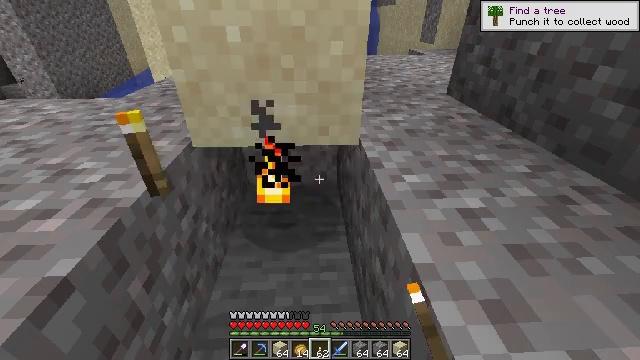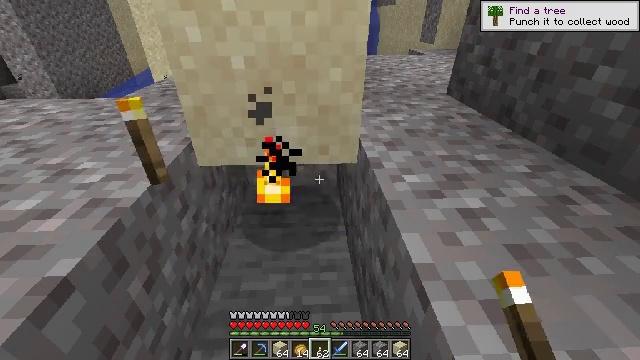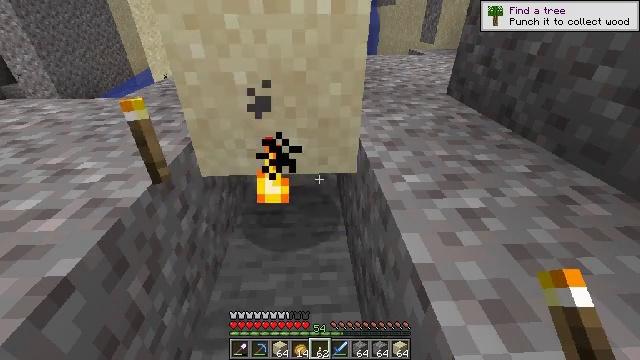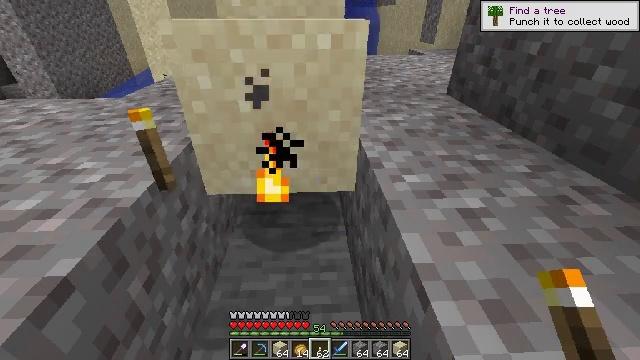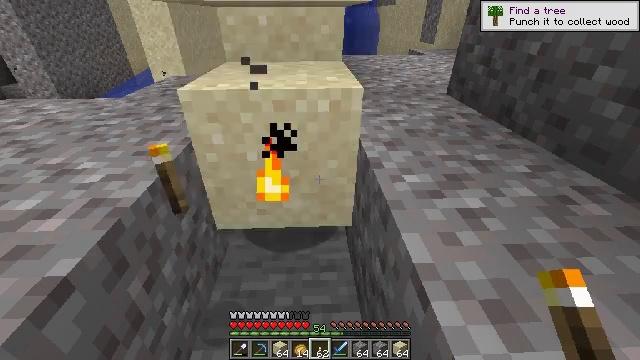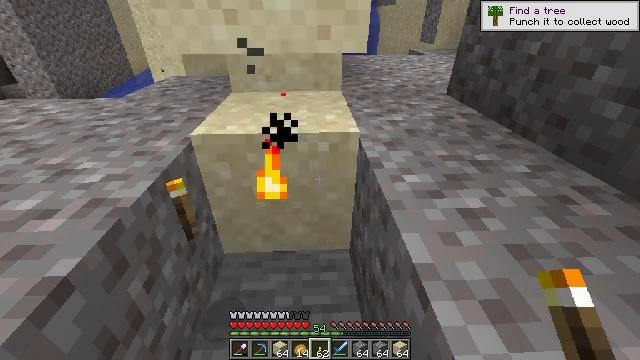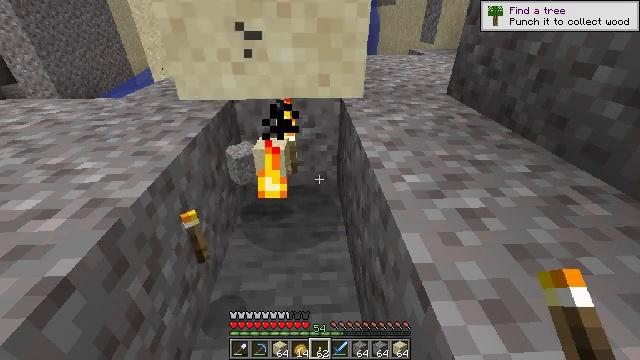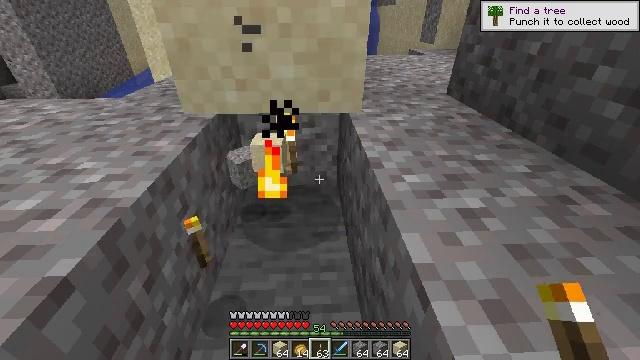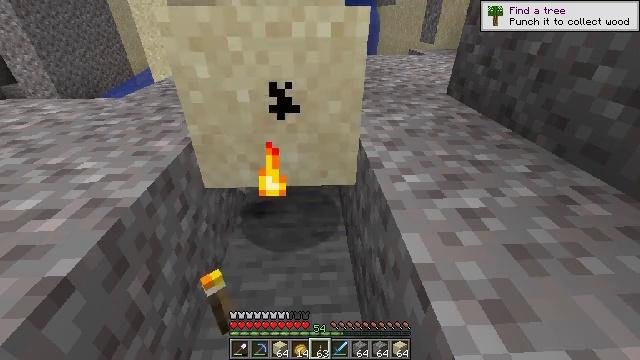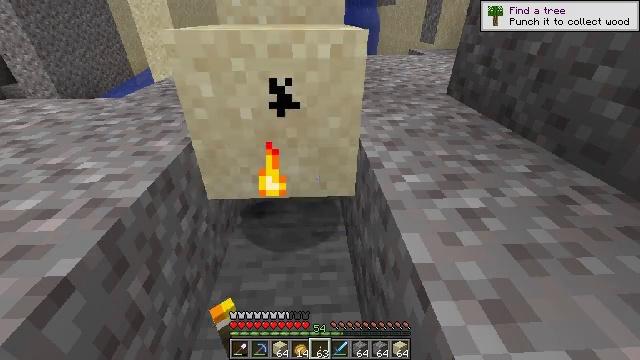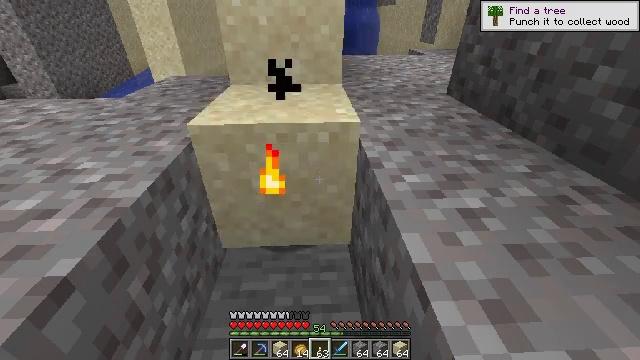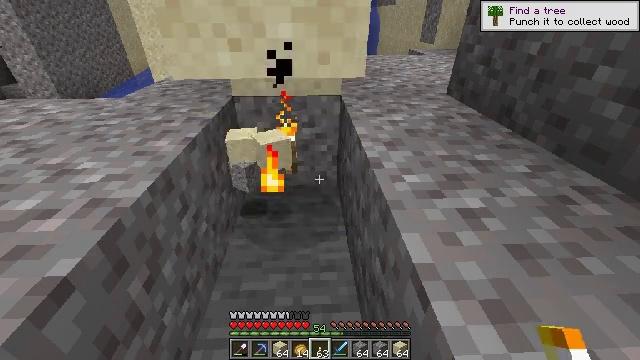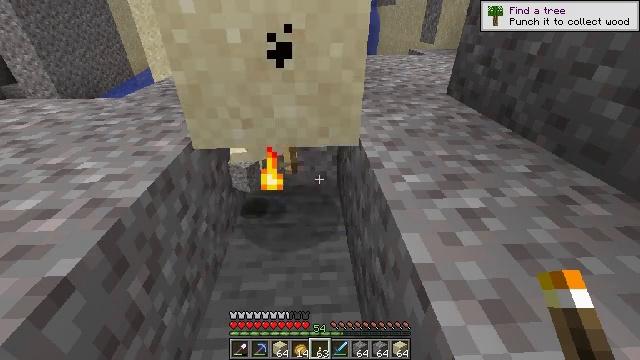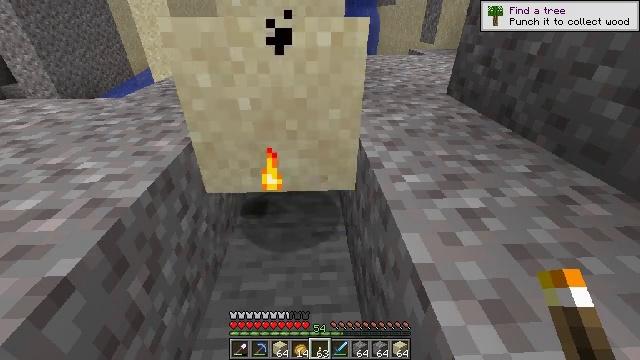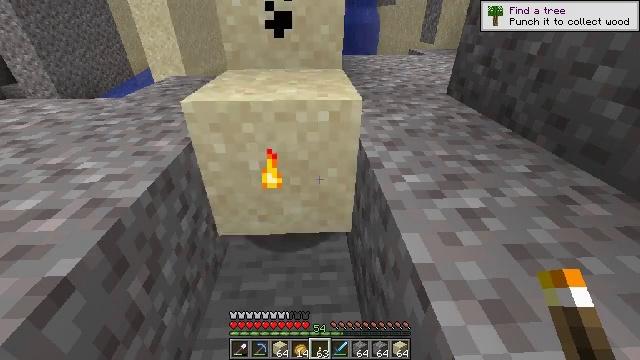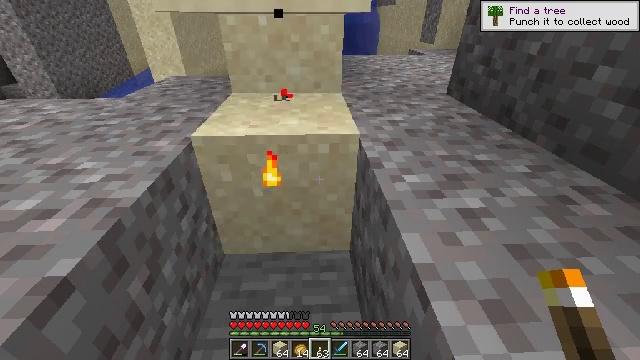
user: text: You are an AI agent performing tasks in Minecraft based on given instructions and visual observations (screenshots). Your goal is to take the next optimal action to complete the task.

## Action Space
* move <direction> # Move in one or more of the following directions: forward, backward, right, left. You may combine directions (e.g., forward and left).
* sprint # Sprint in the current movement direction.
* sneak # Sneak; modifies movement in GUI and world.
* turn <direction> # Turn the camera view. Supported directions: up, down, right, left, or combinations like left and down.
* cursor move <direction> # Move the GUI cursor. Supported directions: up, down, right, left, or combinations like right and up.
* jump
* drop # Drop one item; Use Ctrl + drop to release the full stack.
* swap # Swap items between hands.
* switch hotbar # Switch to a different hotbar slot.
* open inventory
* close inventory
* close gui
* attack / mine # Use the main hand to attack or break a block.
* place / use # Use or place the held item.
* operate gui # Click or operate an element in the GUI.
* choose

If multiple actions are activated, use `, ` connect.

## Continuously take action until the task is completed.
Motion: motion action
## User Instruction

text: Gather gravel by digging.
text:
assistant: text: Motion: no_op
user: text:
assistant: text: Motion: no_op
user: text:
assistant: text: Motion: no_op
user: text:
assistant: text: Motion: no_op
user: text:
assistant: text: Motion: no_op
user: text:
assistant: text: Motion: no_op
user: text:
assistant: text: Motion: no_op
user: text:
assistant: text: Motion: no_op
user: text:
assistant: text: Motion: no_op
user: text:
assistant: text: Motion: no_op
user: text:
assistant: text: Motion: no_op
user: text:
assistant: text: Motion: no_op
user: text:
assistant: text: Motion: no_op
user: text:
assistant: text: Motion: no_op
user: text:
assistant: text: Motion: no_op
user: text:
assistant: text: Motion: no_op
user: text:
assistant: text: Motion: no_op
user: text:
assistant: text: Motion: no_op
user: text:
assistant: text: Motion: no_op
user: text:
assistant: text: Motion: no_op
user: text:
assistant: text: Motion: no_op
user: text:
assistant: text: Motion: no_op
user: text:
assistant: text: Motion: no_op
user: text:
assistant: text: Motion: no_op
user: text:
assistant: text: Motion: turn left and down
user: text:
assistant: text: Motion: turn down
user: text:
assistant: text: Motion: turn down
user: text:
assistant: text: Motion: turn down
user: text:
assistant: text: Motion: no_op
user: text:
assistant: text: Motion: no_op